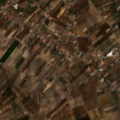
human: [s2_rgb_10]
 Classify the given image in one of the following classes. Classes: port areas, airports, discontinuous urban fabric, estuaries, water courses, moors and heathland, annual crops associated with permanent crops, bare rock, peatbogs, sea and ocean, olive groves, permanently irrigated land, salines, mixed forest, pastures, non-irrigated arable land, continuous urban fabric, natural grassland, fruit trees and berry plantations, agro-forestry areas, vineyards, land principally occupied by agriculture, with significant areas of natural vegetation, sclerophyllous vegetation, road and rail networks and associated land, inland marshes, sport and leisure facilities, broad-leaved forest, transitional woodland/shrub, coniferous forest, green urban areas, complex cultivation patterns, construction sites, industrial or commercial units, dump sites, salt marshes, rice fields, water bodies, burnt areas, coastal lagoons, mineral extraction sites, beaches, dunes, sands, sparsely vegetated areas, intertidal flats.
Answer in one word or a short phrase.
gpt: discontinuous urban fabric, vineyards, complex cultivation patterns, land principally occupied by agriculture, with significant areas of natural vegetation